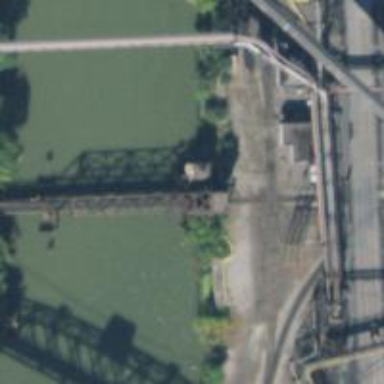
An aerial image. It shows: Bascule movable bridge over railway spur.